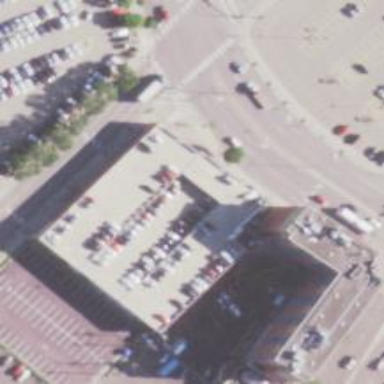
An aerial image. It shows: Multi-storey parking building.